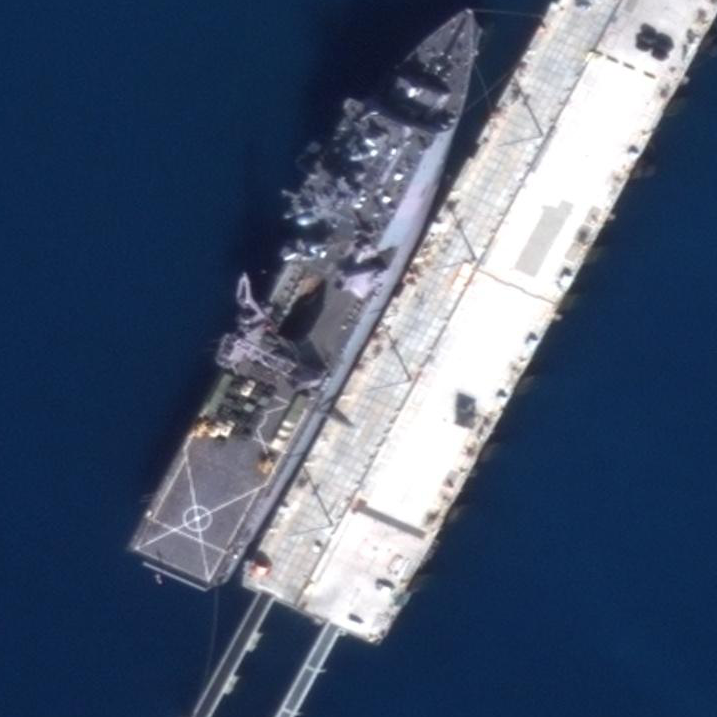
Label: combat